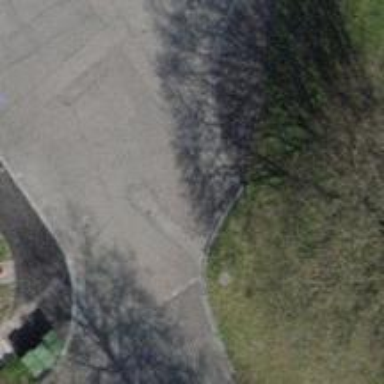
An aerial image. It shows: Asphalt footway.